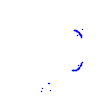
Particle: proton